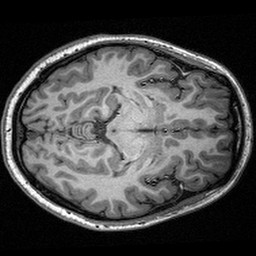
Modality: T1w
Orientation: axial
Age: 19
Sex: female
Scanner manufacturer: siemens
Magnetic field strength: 3 T
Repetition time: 2.53 s
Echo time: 0.00309 s